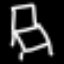
Label: chair